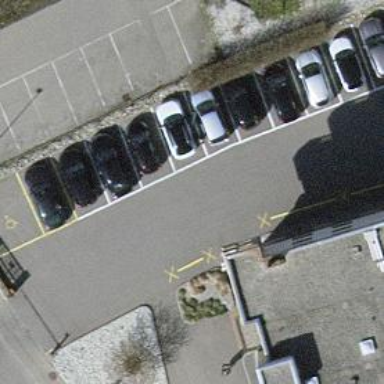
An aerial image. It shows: Road serving as parking aisle.